Field crop: maize
Growth stage: 2
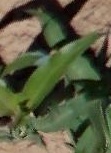
Species: maize